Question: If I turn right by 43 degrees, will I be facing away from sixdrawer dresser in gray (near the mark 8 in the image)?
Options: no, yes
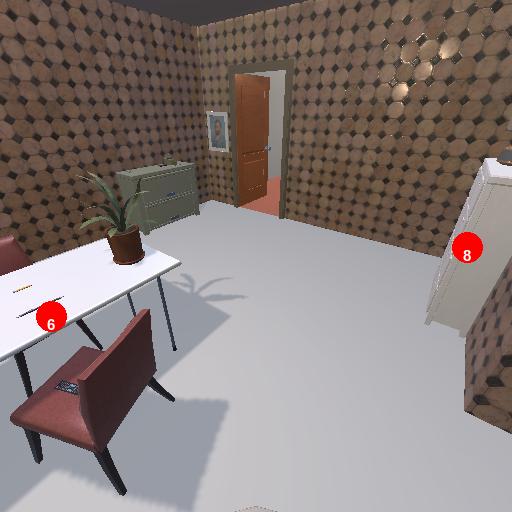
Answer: no